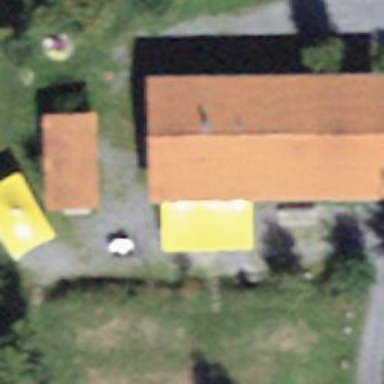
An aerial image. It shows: Toilets.